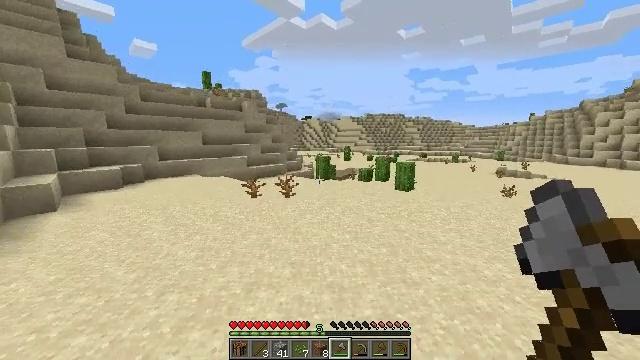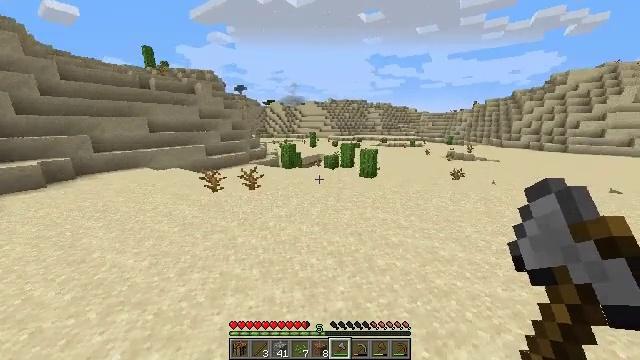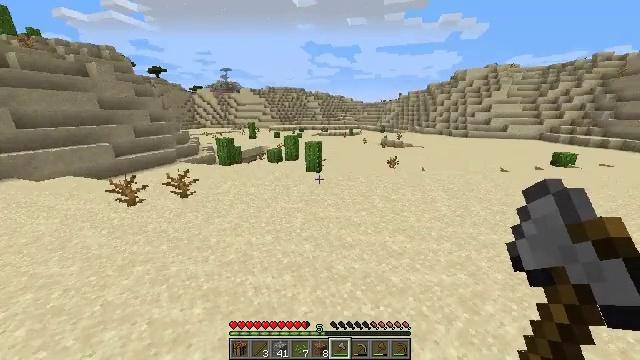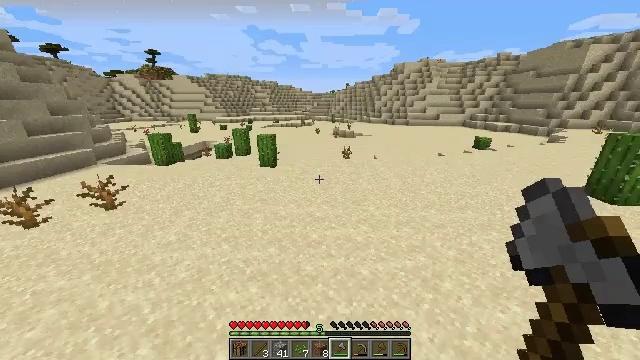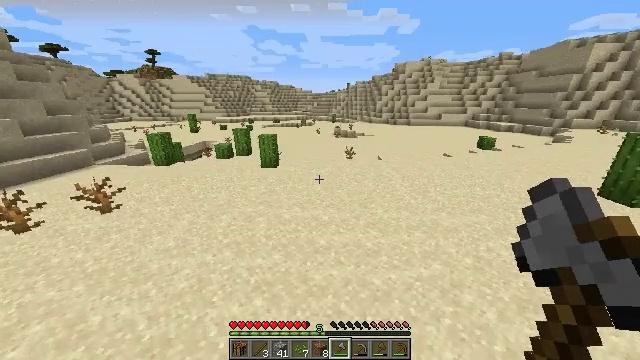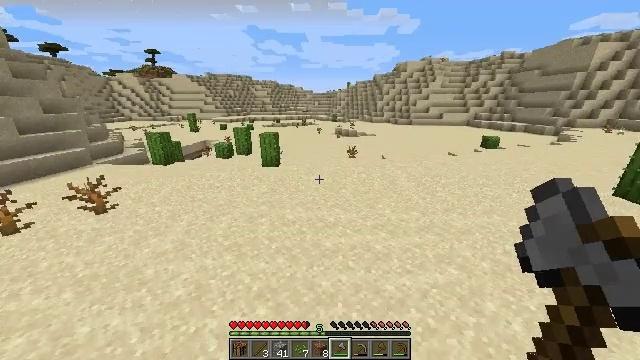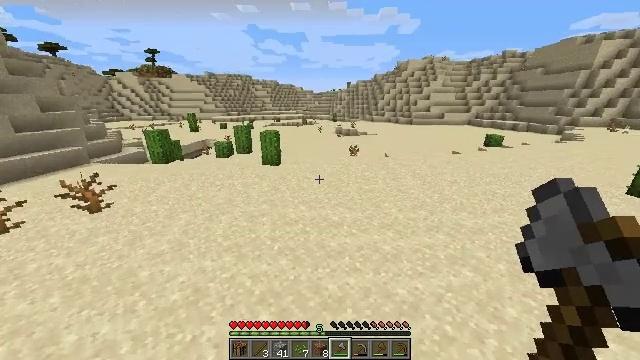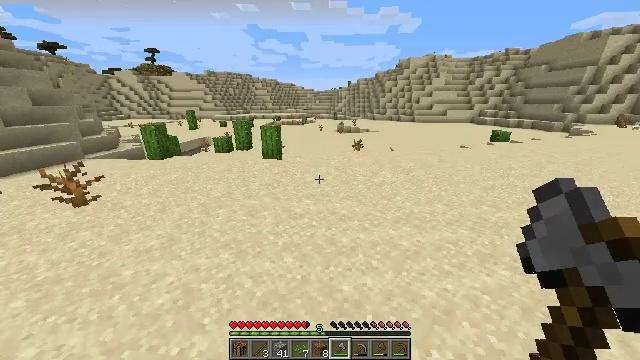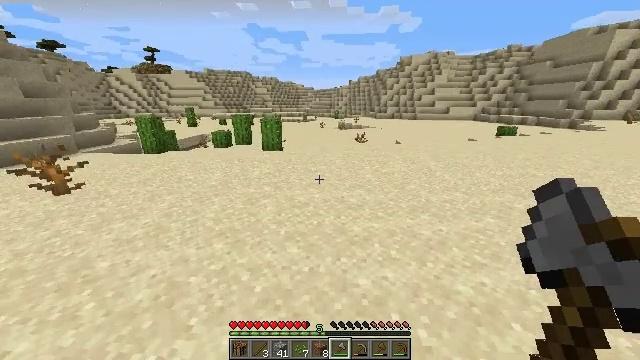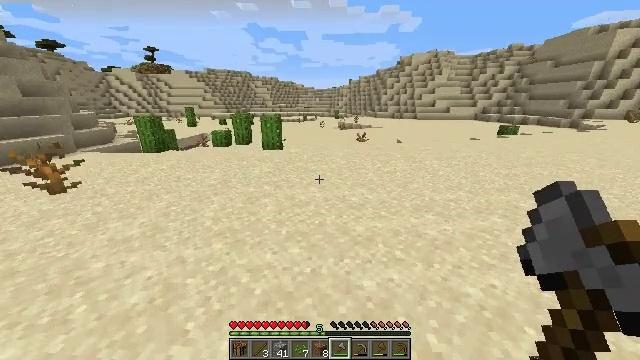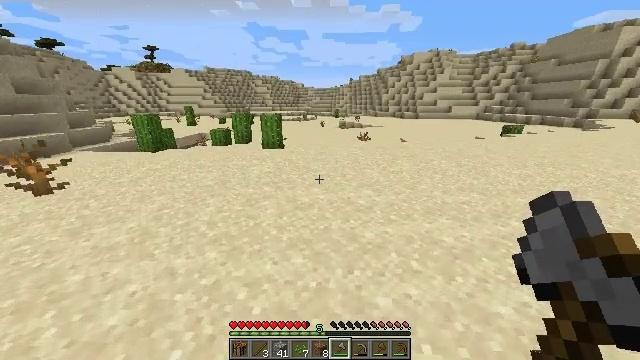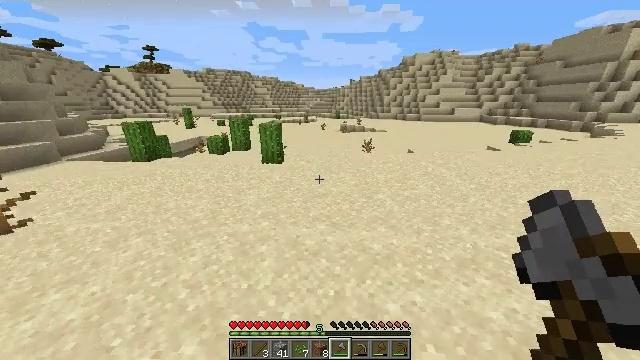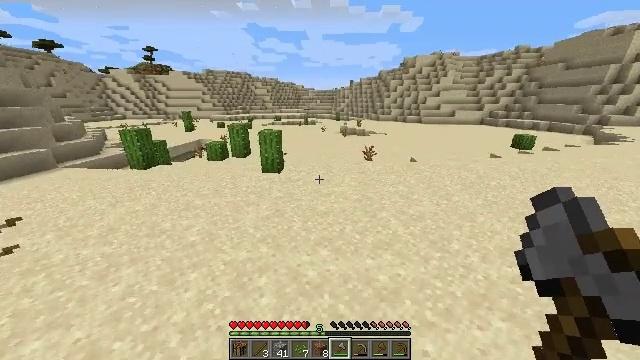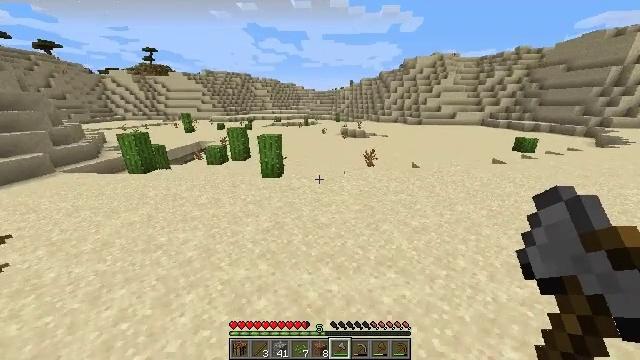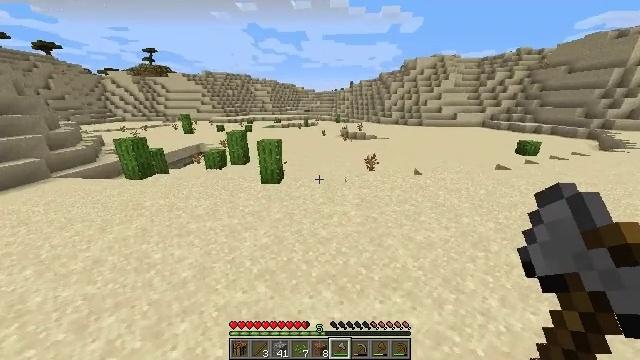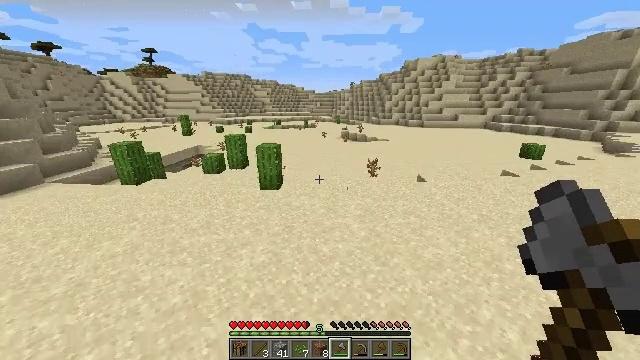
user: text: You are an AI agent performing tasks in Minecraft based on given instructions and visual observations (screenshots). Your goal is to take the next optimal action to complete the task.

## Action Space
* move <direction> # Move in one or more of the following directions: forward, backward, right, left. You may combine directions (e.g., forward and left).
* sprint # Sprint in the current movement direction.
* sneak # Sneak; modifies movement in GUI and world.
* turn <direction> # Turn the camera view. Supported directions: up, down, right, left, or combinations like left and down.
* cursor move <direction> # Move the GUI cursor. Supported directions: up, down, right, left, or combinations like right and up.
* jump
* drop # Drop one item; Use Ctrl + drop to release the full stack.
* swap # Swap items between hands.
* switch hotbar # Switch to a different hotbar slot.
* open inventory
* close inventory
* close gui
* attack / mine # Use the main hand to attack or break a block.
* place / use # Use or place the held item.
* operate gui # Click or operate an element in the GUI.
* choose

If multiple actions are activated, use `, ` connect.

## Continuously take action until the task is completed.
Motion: motion action
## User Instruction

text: Get cactus from the sandy areas.
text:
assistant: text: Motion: move forward, turn right and down, jump
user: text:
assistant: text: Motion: move forward, turn right and down, jump
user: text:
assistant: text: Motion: move forward, turn right and down
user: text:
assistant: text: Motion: move forward
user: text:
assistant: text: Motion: move forward
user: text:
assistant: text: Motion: move forward
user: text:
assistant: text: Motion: move forward
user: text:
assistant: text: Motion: move forward
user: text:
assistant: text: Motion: move forward
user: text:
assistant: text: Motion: move forward
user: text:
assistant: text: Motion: move forward, jump
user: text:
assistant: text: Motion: move forward, jump
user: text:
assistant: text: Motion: move forward, jump
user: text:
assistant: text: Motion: move forward, jump
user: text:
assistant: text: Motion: move forward
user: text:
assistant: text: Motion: move forward
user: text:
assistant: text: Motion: move forward
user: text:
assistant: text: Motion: move forward
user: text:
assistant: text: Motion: move forward
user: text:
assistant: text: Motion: move forward
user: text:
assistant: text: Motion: move forward
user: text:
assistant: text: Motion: move forward
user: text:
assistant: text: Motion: move forward, jump
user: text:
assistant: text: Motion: move forward, jump
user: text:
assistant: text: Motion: move forward, jump
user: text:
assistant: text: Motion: move forward, jump
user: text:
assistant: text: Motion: move forward, jump
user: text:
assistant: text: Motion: move forward
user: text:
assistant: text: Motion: move forward, turn down
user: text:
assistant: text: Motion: move forward